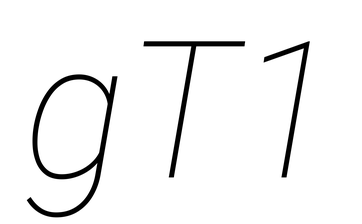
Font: Roboto-Italic_Thin_Italic